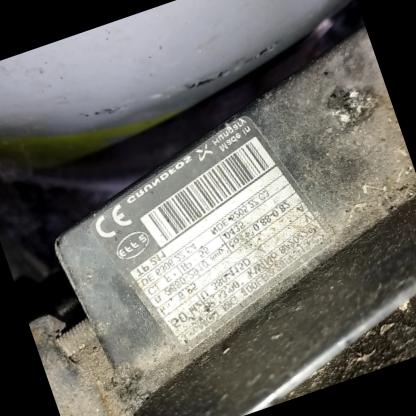
Klasa: tabliczka-znamionowa